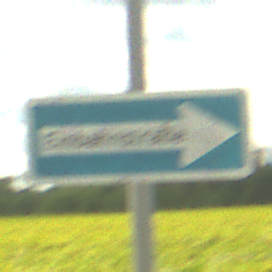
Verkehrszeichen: EinbahnstrasseRechtsweisend
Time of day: Midday
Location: Outdoor (RoadRail)
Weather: PartlyCloudy
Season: NotSpecified
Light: Natural